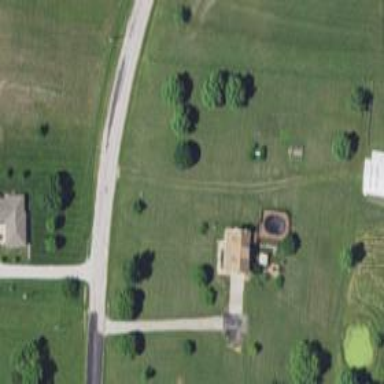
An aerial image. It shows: Driveway.